Question: My footer isn't at the bottom of the page.
Solutions I have tried:
- W3C validator (now passed)
- Cleaning up code (indenting etc)
- Checked all divs and tags were ended
None of the above worked, and the problem still persists.
Here is a screen shot of the problem:

Please not the red bar across the middle is the footer. Its meant to be at the bottom, not in the middle of the page.
My Html:
'''
<body>
<div id="call-back"></div>
<div id="header">
<br>
<span style="color:#BB2131;">
Welcome to Madhouse Creative </span>
<div style="float:right;">
<img src="images/social/twitter.png" class="social_button" alt="">
<img src="images/social/facebook.png" class="social_button" alt="">
</div>
<br>
<br>
<img src="images/logo.png" alt="logo">
<div id="nav">
<ul id="list-nav">
<li><a href="index.php">HOME</a></li>
<li><a href="about-us.php">ABOUT</a></li>
<li><a href="portfolio.php">PORTFOLIO</a></li>
<li><a href="contact-us.php">CONTACT</a></li>
</ul>
</div>
</div>
<div id="head-slider-break"></div>
<div id="home-slider">
<script type="text/javascript">
$(window).load(function()
{
$('#slider').nivoSlider();
});
</script>
<div class="slider-wrapper theme-default">
<div class="ribbon"></div>
<div id="slider" class="nivoSlider" style="margin-top:30px;">
<img src="images/middleimage3.png" alt="" >
<img src="images/middleimage.png" alt="" >
<img src="images/middleimage2.png" alt="" >
</div>
</div>
</div>
<div id="wrapper">
<h1>A <span style="color:#BB2131;">WEB</span> AND <span style="color:#BB2131;">GRAPHIC DESIGN</span> COMPANY</h1>
<p>Madhouse Creative is a new, innovative company looking to bring a fresh look to how businesses market and present themselves on the internet with elegant designs that contain endless potential. Specialists in user immersing visualisations, they bring a unique approach to brand identity.</p>
<p>Based in Kent, working with business throughout the UK. We aim to change the way your business is seen, heard and talked about. Contact us today to see how we could help your business.</p>
<div style="width:960px;border:1px dashed #cccccc; margin-top:40px;"></div>
<h1>WHAT <span style="color:#BB2131;">WE</span> CAN <span style="color:#BB2131;">OFFER</span>?</h1>
<div id="what-we-offer" style="border:2px solid #cccccc;">
<div class="col">
<div class="red-box">
<h3 style="margin-top:0px;">WEB DESIGN</h3>
</div>
<img src="images/design-web-image.png" class="home-thumb-image" alt="">
</div>
<div class="col">
<div class="red-box">
<h3 style="margin-top:0px;">WEB MARKETING</h3>
</div>
<img src="images/web-marketing.png" class="home-thumb-image" alt="">
</div>
<div class="col">
<div class="red-box">
<h3 style="margin-top:0px;">GRAPHIC DESIGN</h3>
</div>
<img src="images/graphic-design.png" class="home-thumb-image" alt="">
</div>
<div class="col">
<div class="red-box">
<h3 style="margin-top:0px;">LOGO DESIGN</h3>
</div>
<img src="images/logodesign.png" class="home-thumb-image" alt="">
</div>
<div class="col">
<div class="red-box">
<h3 style="margin-top:0px;">VISUALIZATION</h3>
</div>
<img src="images/visualization.png" class="home-thumb-image" alt="">
</div>
<div class="col">
<div class="red-box">
<h3 style="margin-top:0px;">WEB APPS</h3>
</div>
<img src="images/web-marketing2.png" class="home-thumb-image" alt="">
</div>
</div>
</div>
<div id="footer">
</div>
'''
Here is my CSS:
'''
body {
background-color:#ffffff;
margin: 0px;
}
h1 {
font-family: "Helvetica Neue" bold;
color:#cccccc;
font-size: 35pt;
line-height: 1.1;
}
#content h1 {font-family: "Helvetica Neue" bold;
color:#cccccc;
font-size: 35pt;
line-height: 1.1;
margin-bottom: -10px;
}
h2, h3, h4, h5, h6{
font-family: "Helvetica Neue" bold;
color:#808080;
}
a {color:#BB2131; text-decoration: none;}
a:hover {color:#BB2131; text-decoration: underline;}
#header{height: 50px; width: 100%;font-family: "Helvetica Neue";
}
#home-slider {
margin:0 auto;width:960px; height:auto;
}
#head-slider-break {height:60px;}
#wrapper{
width:960px;
margin:0 auto;
color:#000000;
font-family: "Helvetica Neue";
font-size:12pt;
line-height:1.2;
word-spacing:1.5;
}
#social{
text-align: right;
padding-top: 4px;
}
#header1{height: 50px; width: 100%; background-image: url(images/header.png);}
#headtxt {margin-top: -40px;}
#nav {width:400px; float: right;}
ul#list-nav {
list-style:none;
padding:0px;
float: right;
}
ul#list-nav li {
display:inline;
}
ul#list-nav li a {
text-decoration:none;
height: 40px;
padding: 7px;
color:#808080;
float:left;
text-align:center;
line-height: 3;
font-size: 15px;
font-family: "Helvetica Neue" bold;
font-weight: bolder;
}
ul#list-nav li a:hover {
color:#BB2131;
}
#head{
color: #ffff66;
font-family: ;
font-size: 30px;
}
.container {
padding-left: 20px;
padding-right: 20px;
}
.social_button {
width:36px;
height:36px;
}
#index_middle_image {
margin-top:30px;
}
#request_call_back {
margin-left:10px;
}
.nivoSlider {
position:relative;
width:960px; /* Change this to your images width */
height:397px; /* Change this to your images height */
background:url(images/loading.gif) no-repeat 50% 50%;
}
.nivoSlider img {
position:relative;
top:0px;
left:0px;
display:none;
}
.nivoSlider a {
border:0;
display:block;
}
#redbox {background-image:url('images/red-box-for-web.png'); width:160px;
height:75px;;color:#ffffff; font-size:14pt;
font-family: "Helvetica Neue"; float:left; text-align:center; line-height:80px; padding-right: 30px;overflow: hidden;}
#greybox {background-image:url('images/grey-box-for-web.png'); width:160px;
height:75px;color:#BB2131; font-size:14pt;
font-family: "Helvetica Neue"; float:left;text-align:center;line-height:80px; padding-right: 30px; overflow: hidden;}
#what-we-offer .col {float: left; width: 315px; padding: 2px;}
#what-we-offer {width: 960px;margin-bottom: 10px;
padding: 5px;
height: auto;
float: left;}
.red-box {
background-image: url(images/red-box.png);
width: 315px;
height: 68px;
margin-bottom: 5px;
margin-top: 5px;
}
#what-we-offer h3 {color: #ffffff; text-align: center; line-height: 4;}
.home-thumb-image {width:315px; height: 179px;}
#call-back{background-image: url(images/REQUEST-CALL-BACK-2.png); float: right; width: 100px; height: 100px; top: 0; right: 0; position: fixed; }
#footer {background-image: url(images/footer2.png); height: 300px;}
#home-text {width:960px; height:auto;}
#header {
width:960px;
margin:0 auto;
font-family: "Helvetica Neue";
font-size:12pt;
word-spacing:1.5;
}
'''
I have done my best to include any necessary code and edit out any unnecessary CSS.
If anyone could help diagnose what is wrong with my code and/or what I need to add it would be a great help.
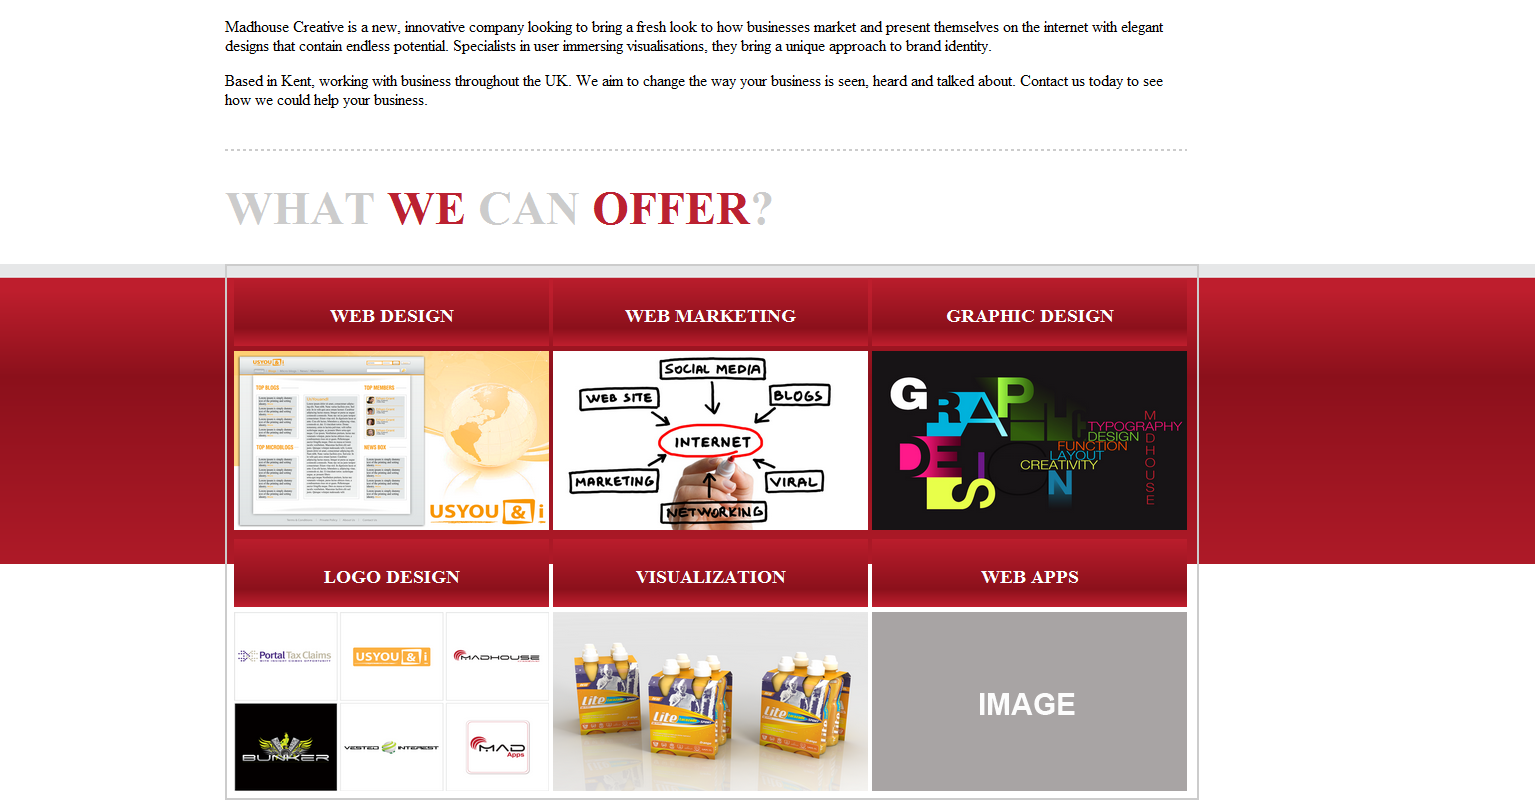
Answer: It looks like you are floating '#what-we-offer'. Add 'clear:both' to #footer to make sure you clear all the floating elements.